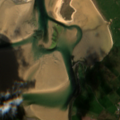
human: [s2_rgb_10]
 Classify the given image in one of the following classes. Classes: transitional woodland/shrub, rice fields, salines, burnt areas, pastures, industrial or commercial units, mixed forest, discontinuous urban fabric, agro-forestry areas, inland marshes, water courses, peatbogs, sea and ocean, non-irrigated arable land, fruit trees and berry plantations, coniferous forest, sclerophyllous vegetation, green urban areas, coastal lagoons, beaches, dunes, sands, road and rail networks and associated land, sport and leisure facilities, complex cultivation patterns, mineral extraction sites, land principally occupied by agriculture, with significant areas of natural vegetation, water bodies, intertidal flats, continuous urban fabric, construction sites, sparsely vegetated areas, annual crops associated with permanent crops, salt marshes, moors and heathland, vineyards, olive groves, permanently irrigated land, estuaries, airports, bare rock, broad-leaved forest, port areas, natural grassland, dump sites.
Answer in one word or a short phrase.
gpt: pastures, beaches, dunes, sands, intertidal flats, estuaries